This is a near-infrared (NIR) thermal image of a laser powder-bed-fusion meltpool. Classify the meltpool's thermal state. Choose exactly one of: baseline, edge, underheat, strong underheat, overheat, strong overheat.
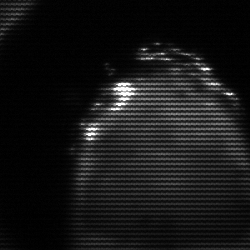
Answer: edge